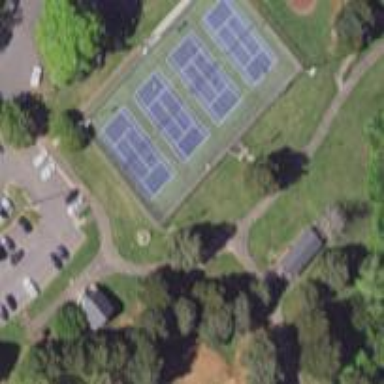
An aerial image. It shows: Tennis court on the leisure land pitch.